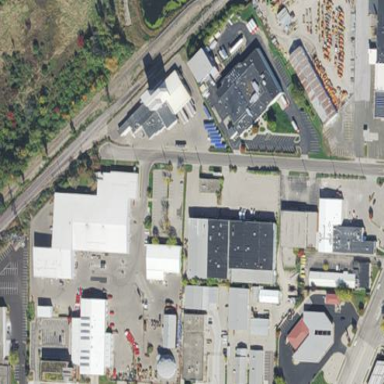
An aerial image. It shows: Industrial area.